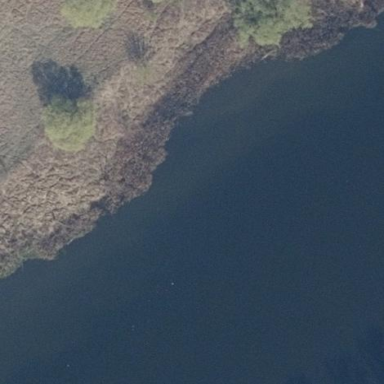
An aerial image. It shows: Wetland area dominated by reedbeds.